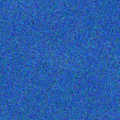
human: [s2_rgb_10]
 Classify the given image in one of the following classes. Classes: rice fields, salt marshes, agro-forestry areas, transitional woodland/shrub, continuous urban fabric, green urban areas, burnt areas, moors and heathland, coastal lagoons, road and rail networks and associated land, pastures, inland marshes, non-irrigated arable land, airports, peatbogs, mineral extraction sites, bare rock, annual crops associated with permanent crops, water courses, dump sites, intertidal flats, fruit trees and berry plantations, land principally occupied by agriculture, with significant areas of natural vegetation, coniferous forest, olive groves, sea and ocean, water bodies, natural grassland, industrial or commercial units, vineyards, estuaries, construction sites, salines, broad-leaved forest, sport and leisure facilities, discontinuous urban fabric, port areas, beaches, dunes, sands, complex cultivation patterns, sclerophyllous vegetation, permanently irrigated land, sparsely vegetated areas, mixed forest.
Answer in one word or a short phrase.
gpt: sea and ocean